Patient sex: F
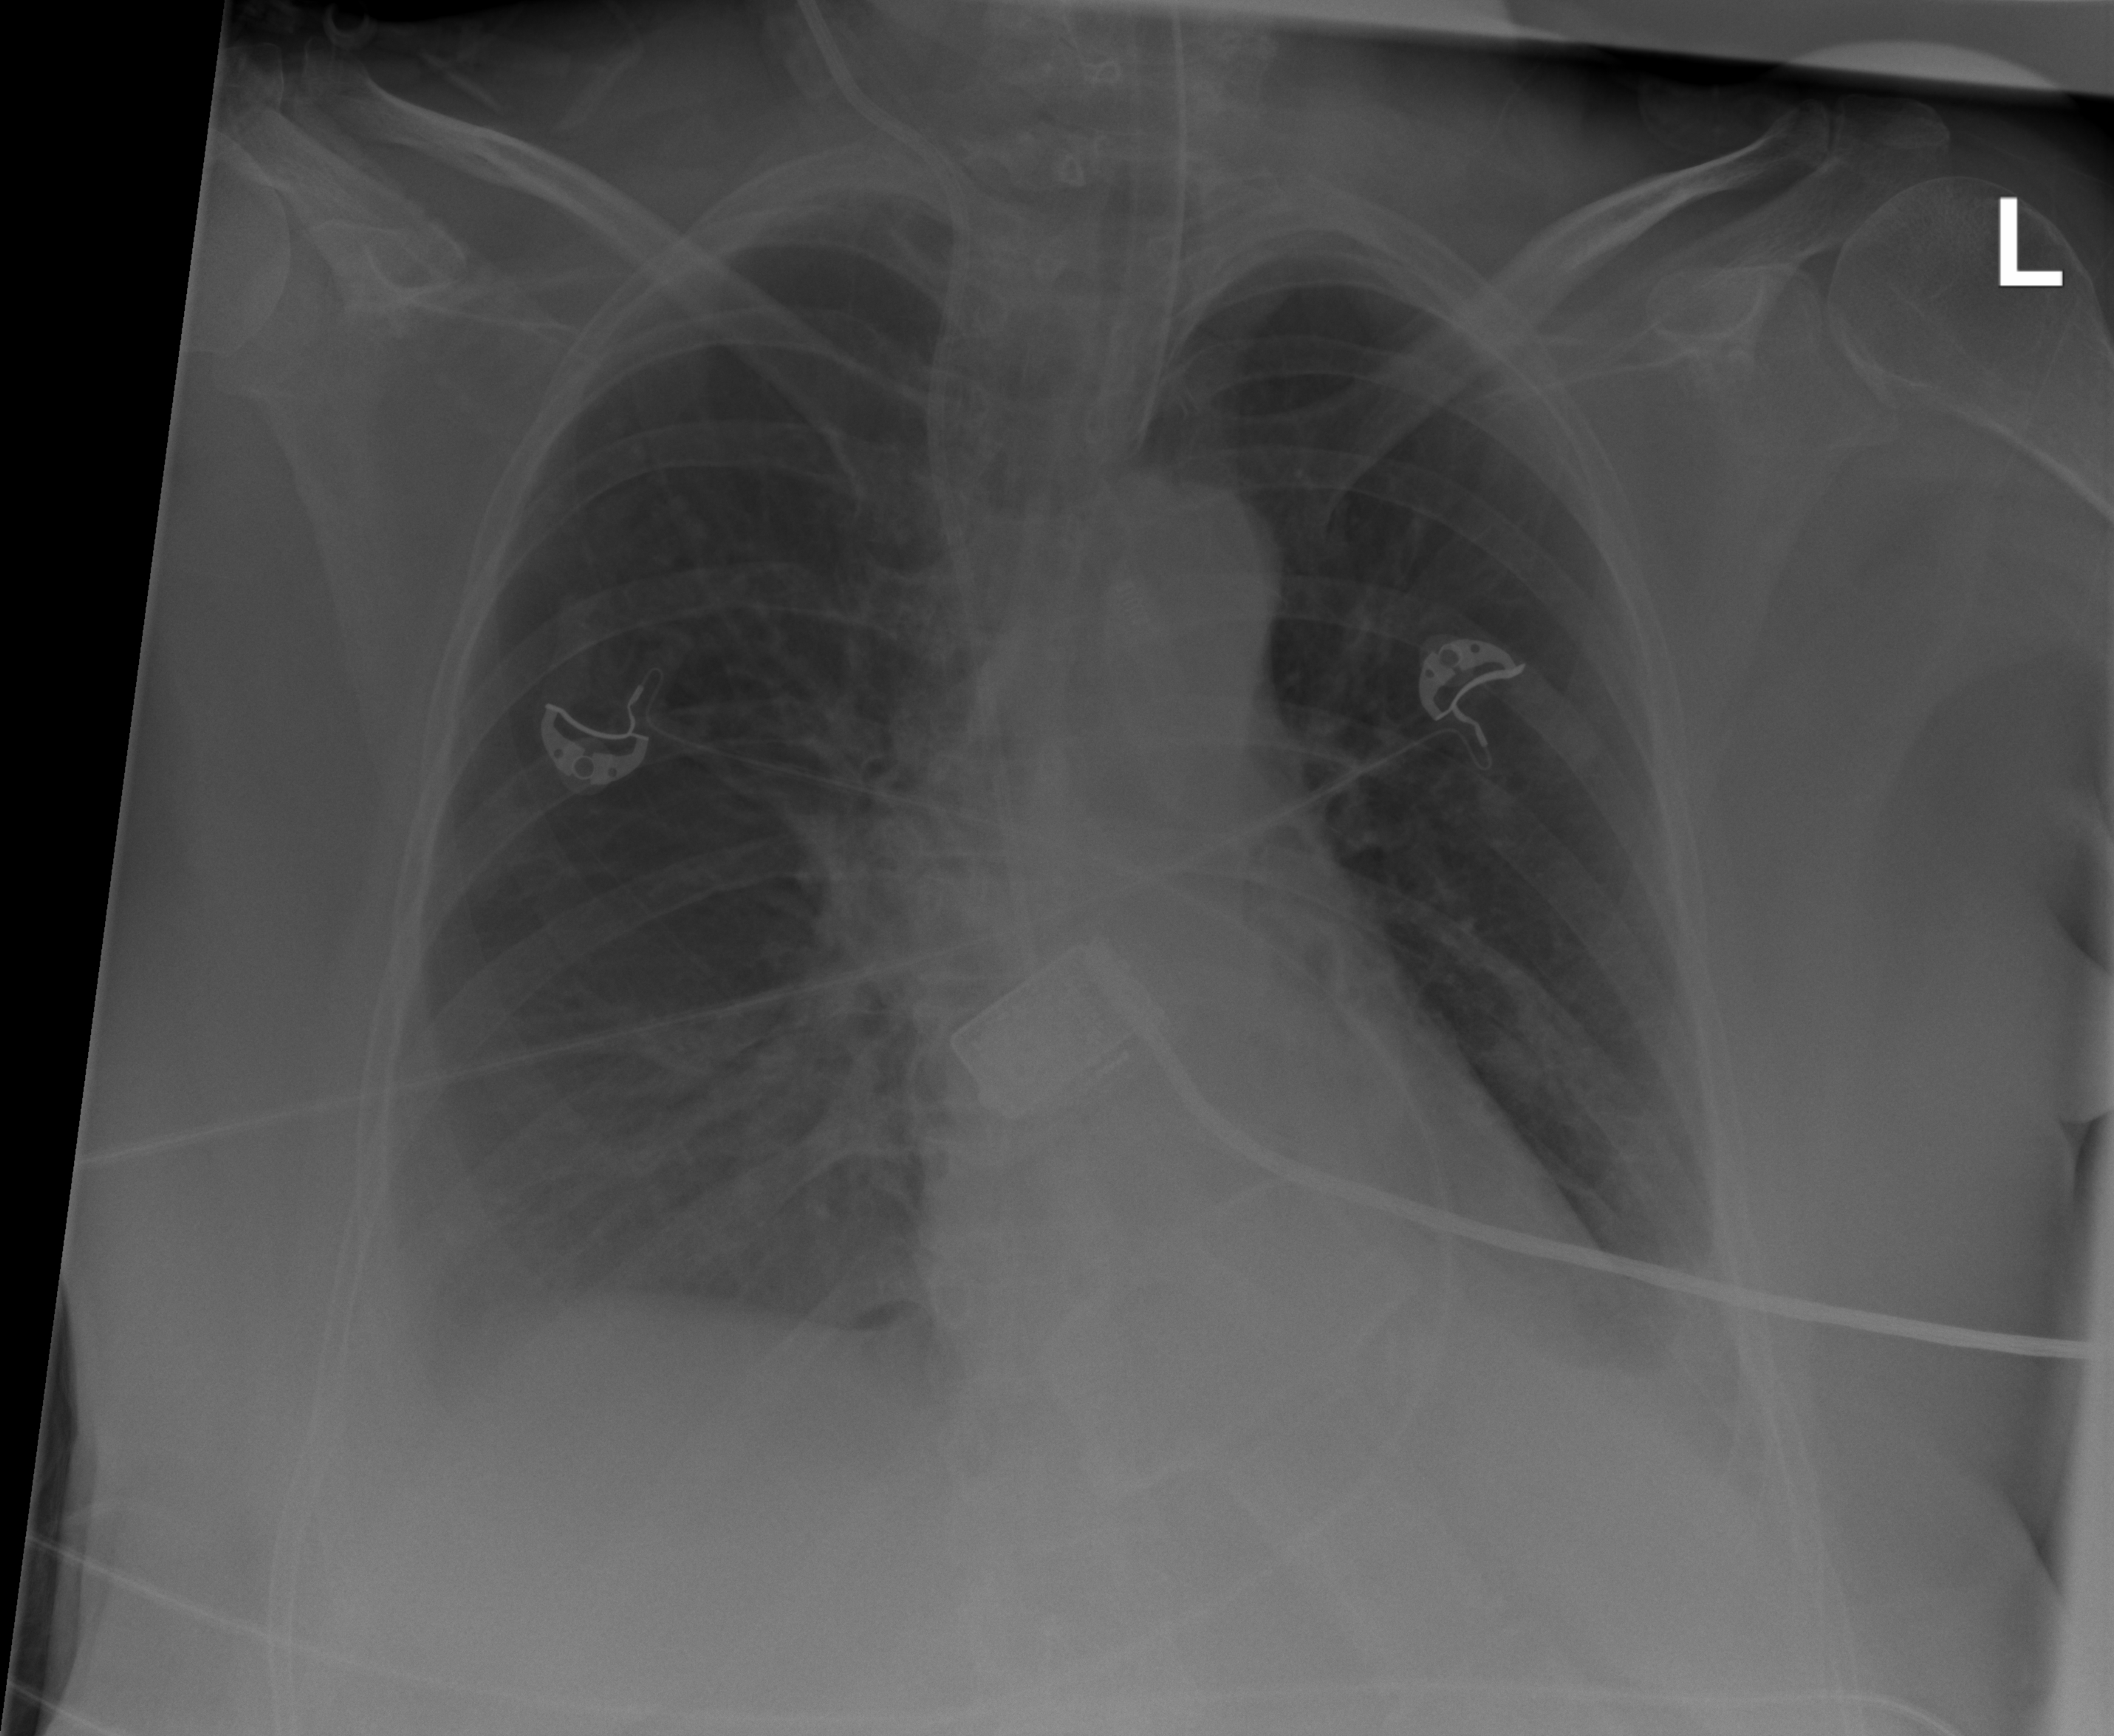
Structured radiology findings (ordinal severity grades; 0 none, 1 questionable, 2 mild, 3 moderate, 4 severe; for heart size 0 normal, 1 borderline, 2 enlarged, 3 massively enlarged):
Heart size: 0
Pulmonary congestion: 0
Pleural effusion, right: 3
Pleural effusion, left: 3
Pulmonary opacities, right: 0
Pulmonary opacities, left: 0
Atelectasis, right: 2
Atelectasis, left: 2